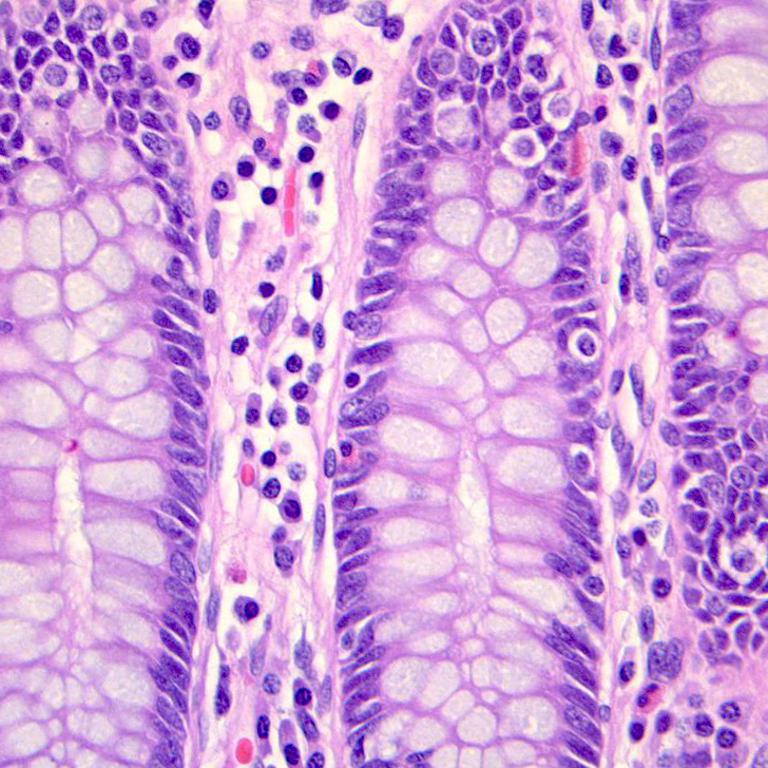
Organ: colon
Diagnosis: benign